Interaction volume radius: 5 \u00c5
Interaction volume height: 30 \u00c5
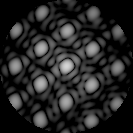
Disorder parameter: 0.09743